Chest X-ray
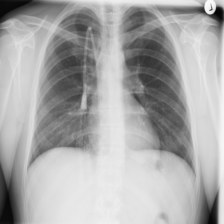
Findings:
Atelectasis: negative
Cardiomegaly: negative
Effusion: negative
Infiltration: negative
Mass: negative
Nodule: negative
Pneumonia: negative
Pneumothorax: negative
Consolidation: negative
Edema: negative
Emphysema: negative
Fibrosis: negative
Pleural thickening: negative
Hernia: negative